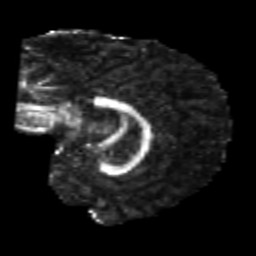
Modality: FA
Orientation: sagittal
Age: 20
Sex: male
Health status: healthy
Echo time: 0.074 s